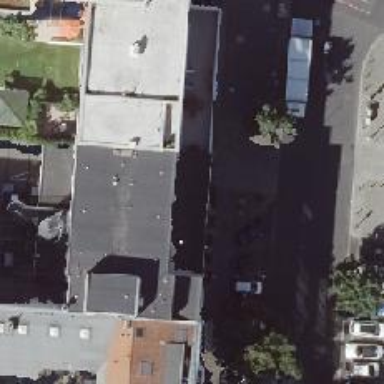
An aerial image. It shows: Restaurant.